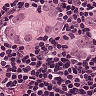
Metastatic tissue present: yes